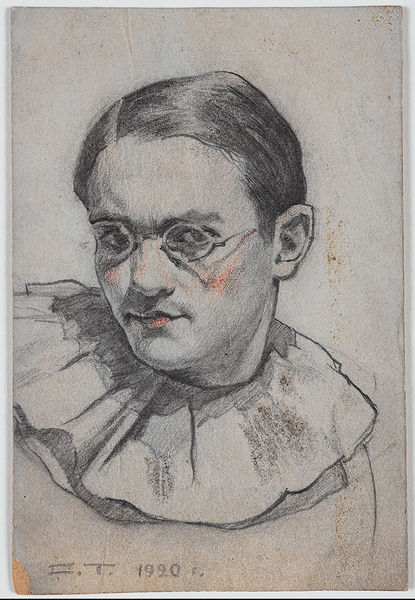
Titel: Self-Portrait in a Clown Suit, Self-Portrait in a Clown Suit
Künstler: Solomon Telingater
Standort: Amherst (Massachusetts, USA)
Institution: Mead Art Museum, Amherst College
Schlagwörter: white, black, collar, female, grey, hair, portrait, woman, pink, man, ear, boy, paper, glasses, smile, smiling, blush, ink, pencil, lips, clown, ruffle, ruff, guy, 1920, blushing, x, bvc, xilography, nerd, boy ruff, check